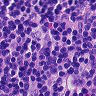
Metastatic tissue present: no